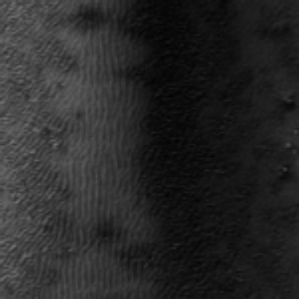
Label: frost